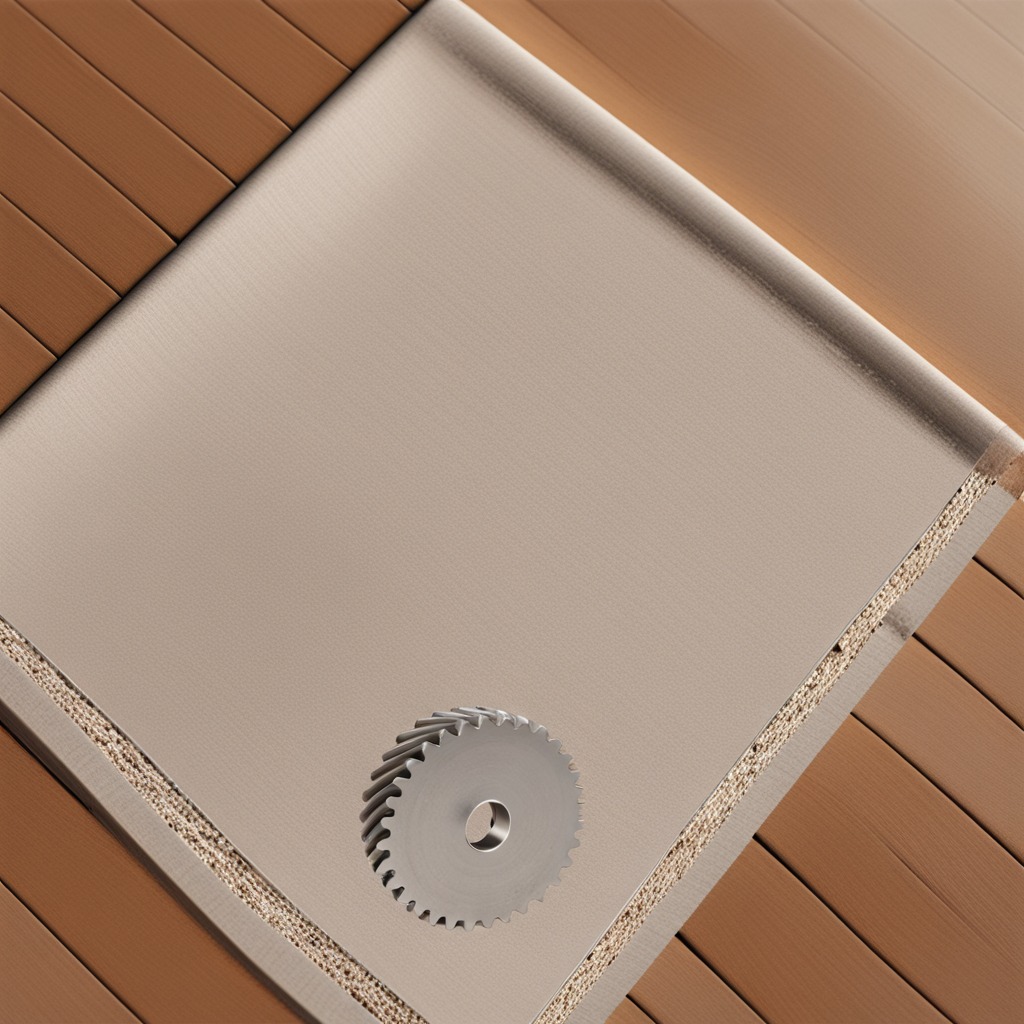
A steel gear with teeth lies on a wooden table in an outdoor workshop during daytime bright natural light soft shadows worn but beneath the cloth.